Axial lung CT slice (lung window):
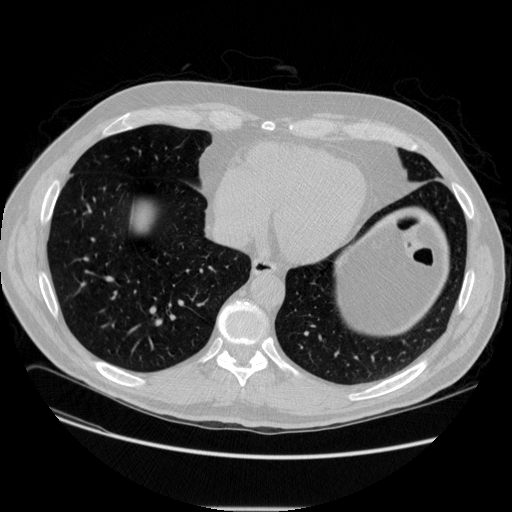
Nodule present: no